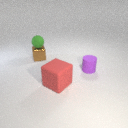
large red rubber cube in front of small brown metal cube